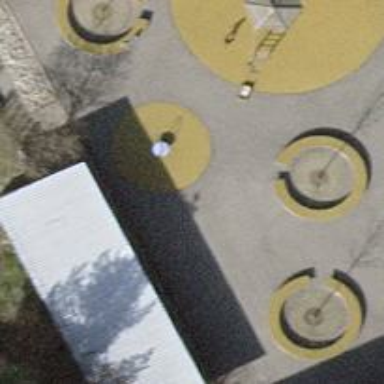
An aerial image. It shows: Playground area for leisure land.